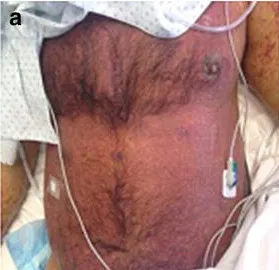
A; Erythroderma at diagnosis of aGVHD.
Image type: medical_photograph (skin_photograph)